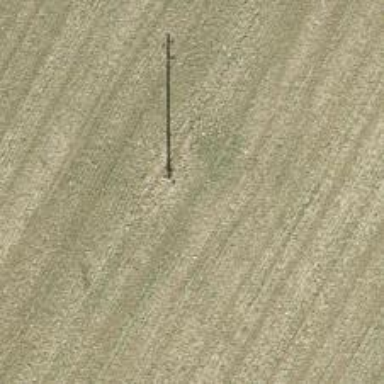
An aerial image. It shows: Power pole.